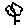
Label: flower